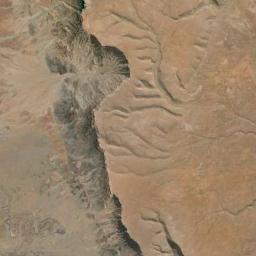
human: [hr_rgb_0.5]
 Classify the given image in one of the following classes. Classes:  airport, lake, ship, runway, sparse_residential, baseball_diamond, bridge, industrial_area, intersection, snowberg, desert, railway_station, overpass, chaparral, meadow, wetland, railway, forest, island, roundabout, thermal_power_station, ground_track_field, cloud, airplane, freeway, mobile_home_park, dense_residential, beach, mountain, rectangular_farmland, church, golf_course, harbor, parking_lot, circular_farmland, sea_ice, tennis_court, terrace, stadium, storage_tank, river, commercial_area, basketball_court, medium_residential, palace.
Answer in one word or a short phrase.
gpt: mountain